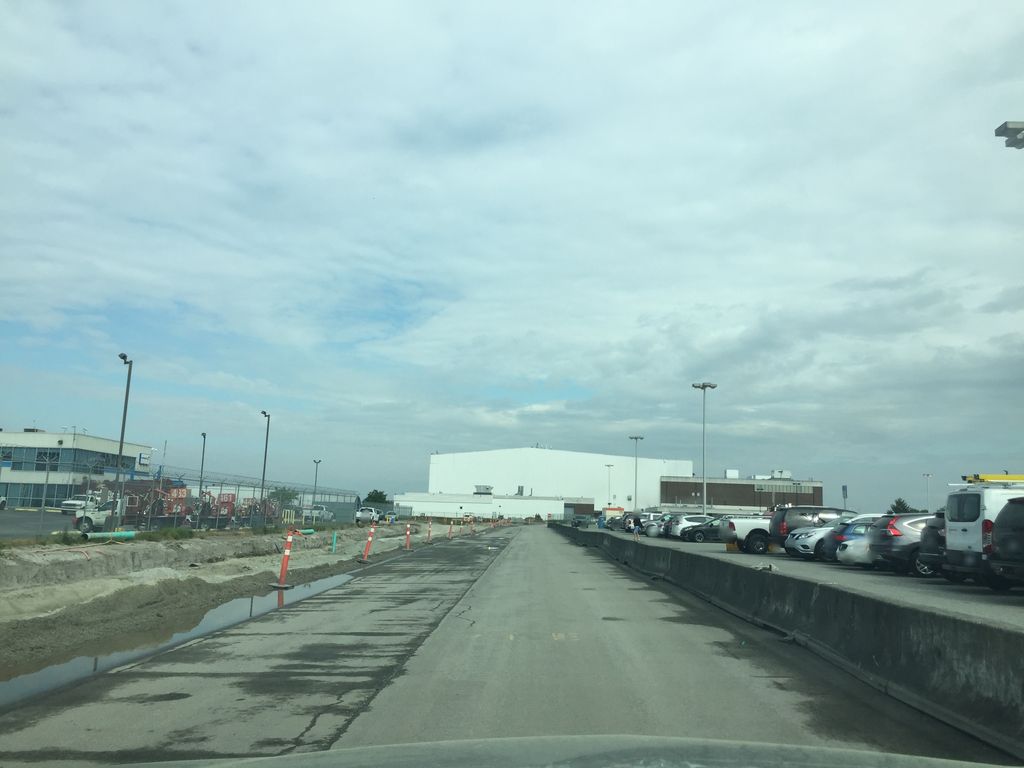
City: vancouver